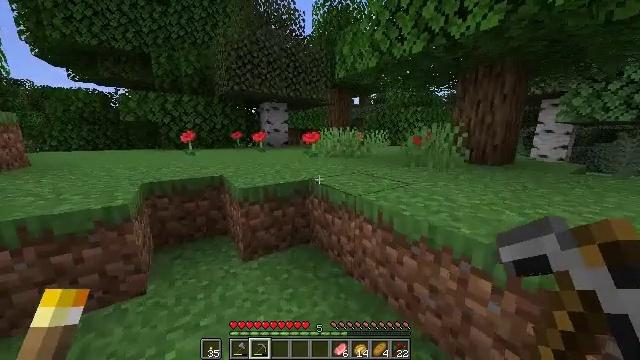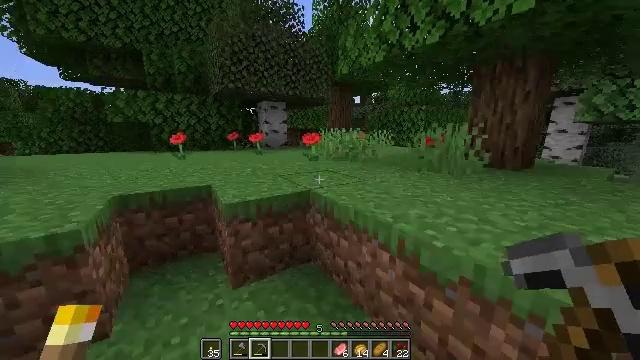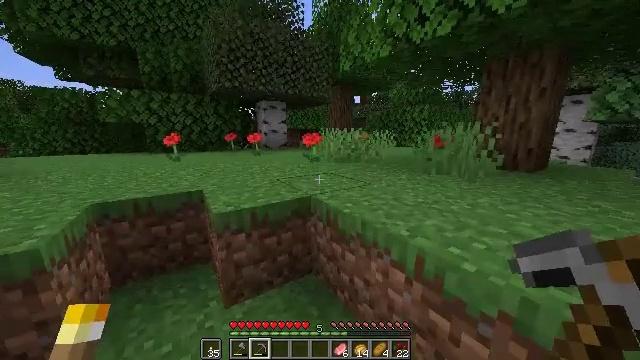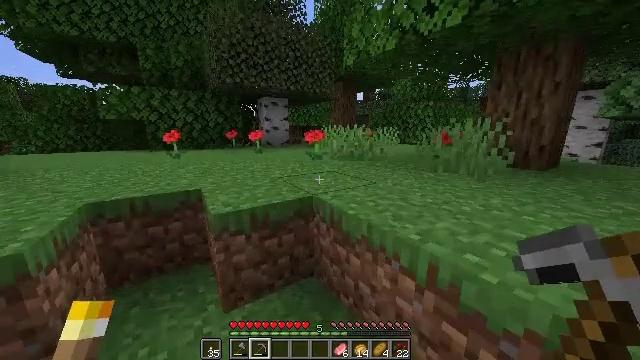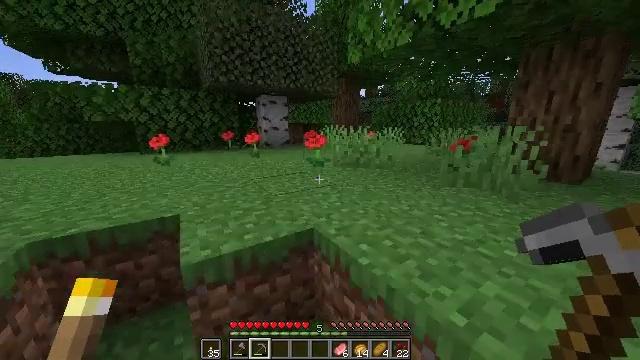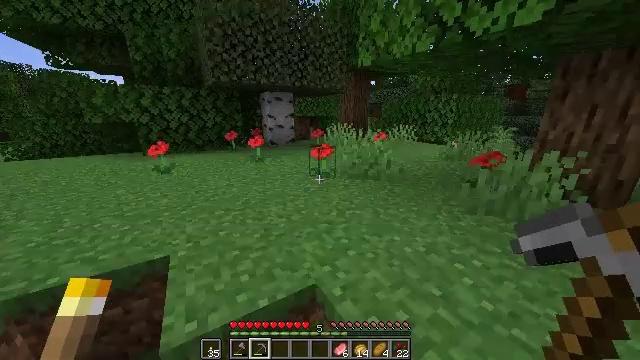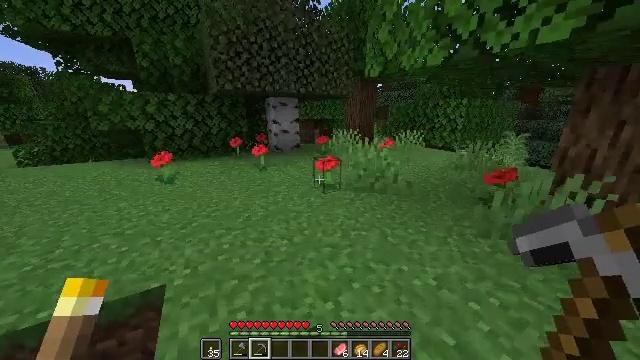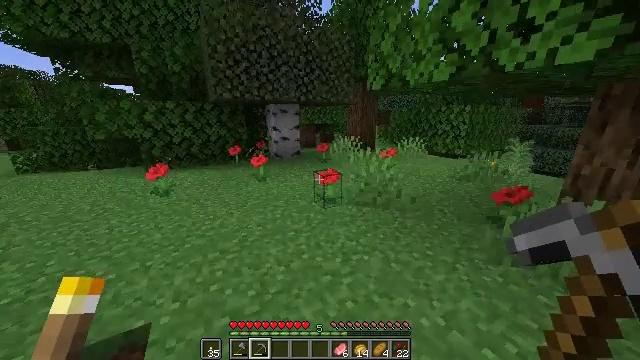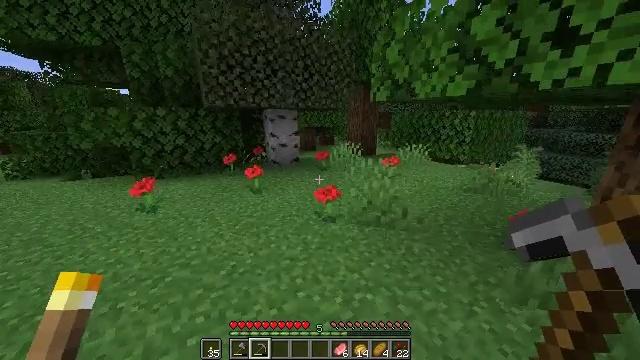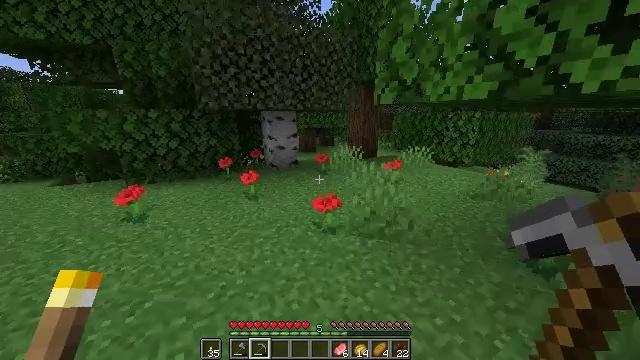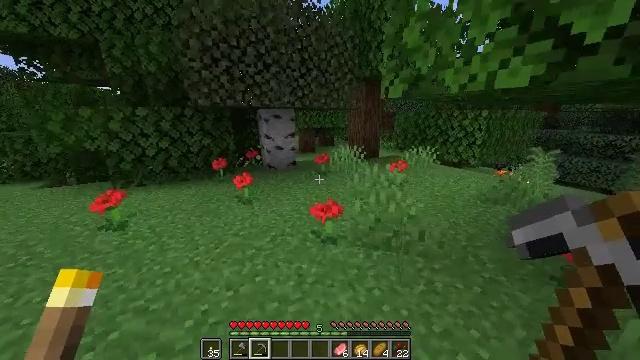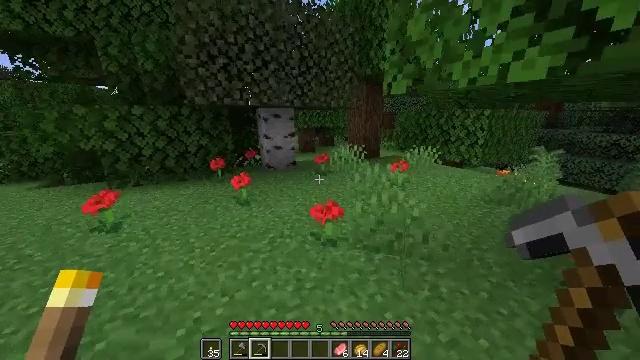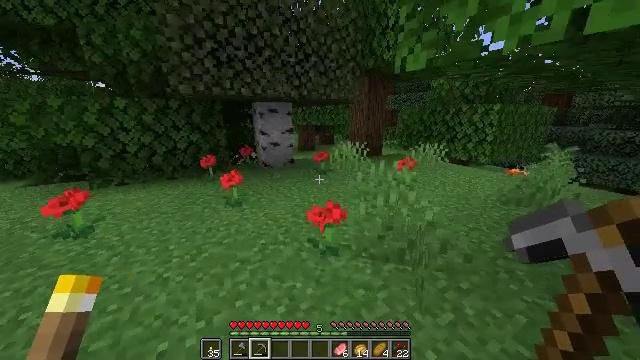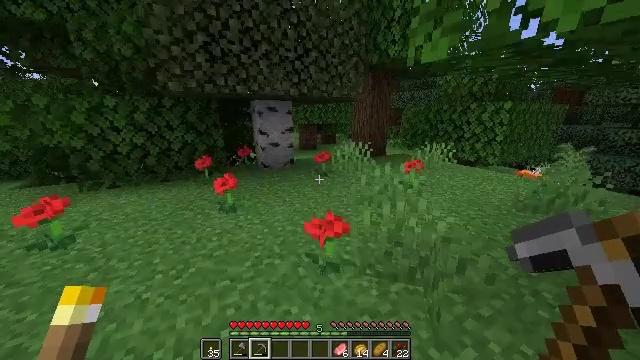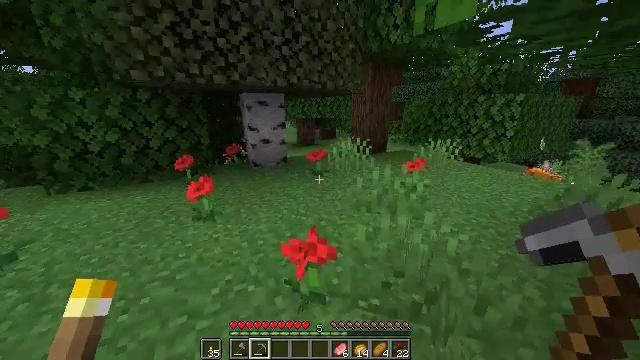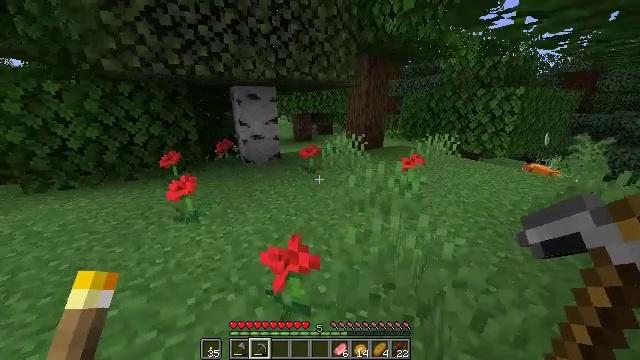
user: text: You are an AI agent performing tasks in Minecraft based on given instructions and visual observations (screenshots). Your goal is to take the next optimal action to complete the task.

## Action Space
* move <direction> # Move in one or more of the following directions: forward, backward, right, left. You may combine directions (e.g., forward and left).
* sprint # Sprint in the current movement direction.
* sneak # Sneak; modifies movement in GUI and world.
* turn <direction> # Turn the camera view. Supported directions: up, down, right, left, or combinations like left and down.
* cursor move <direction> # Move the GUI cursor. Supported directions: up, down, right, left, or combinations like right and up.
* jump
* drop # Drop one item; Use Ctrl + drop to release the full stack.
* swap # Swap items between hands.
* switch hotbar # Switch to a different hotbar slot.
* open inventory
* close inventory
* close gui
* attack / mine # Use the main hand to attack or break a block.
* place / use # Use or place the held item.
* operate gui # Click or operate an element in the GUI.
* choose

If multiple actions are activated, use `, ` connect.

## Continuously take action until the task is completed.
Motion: motion action
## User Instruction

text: Destroy the spruce leaves to get sticks and saplings.
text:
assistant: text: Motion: move forward, sprint
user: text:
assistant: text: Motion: move forward, sprint
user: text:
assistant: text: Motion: move forward, sprint
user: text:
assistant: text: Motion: move forward, sprint, turn down, jump
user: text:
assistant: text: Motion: move forward, sprint, turn left and down, jump
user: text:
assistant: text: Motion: move forward, sprint, turn left, jump
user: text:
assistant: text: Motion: move forward, sprint, jump
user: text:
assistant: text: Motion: move forward, sprint, jump
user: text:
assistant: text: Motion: move forward, sprint
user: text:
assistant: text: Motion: move forward, sprint
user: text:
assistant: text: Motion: move forward, sprint
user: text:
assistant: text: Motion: move forward, sprint
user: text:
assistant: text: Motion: move forward and move right, sprint
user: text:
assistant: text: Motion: move forward and move right, sprint, turn down
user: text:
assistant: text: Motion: move forward and move right, sprint, turn down
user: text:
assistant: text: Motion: move forward and move right, sprint
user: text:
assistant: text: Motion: move forward and move right, sprint
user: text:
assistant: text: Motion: move forward, sprint
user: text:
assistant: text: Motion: move forward, sprint
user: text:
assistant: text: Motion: move forward, sprint
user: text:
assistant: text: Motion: move forward, sprint, turn right and up
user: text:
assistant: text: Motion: move forward, sprint, turn right and up
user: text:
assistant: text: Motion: move forward, sprint, turn right and up
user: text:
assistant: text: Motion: move forward, sprint
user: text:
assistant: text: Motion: move forward, sprint
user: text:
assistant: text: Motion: move forward, sprint
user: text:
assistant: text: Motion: move forward and move left, sprint
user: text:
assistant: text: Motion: move forward and move left, sprint
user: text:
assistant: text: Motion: move forward and move left, sprint, turn left
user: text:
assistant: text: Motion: move forward and move left, sprint, turn left